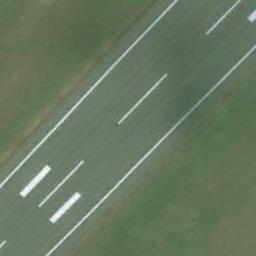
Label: runway